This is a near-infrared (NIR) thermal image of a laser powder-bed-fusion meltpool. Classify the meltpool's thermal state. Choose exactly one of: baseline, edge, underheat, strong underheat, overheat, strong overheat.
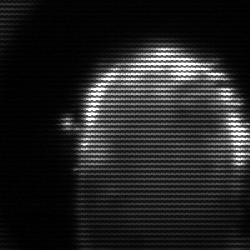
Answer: baseline